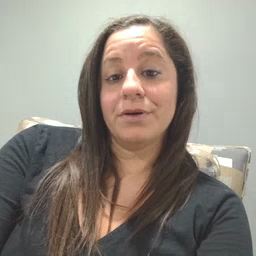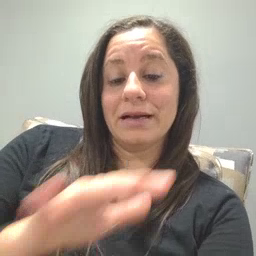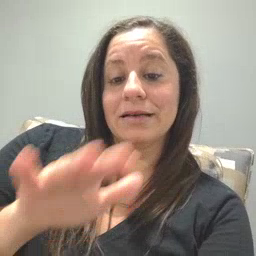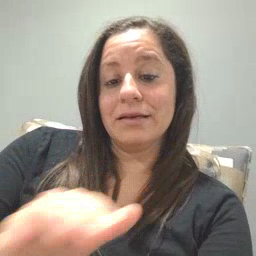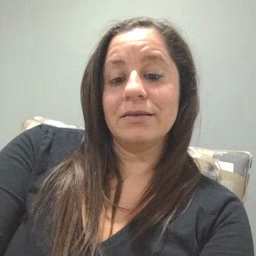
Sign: clean